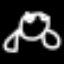
Label: frog